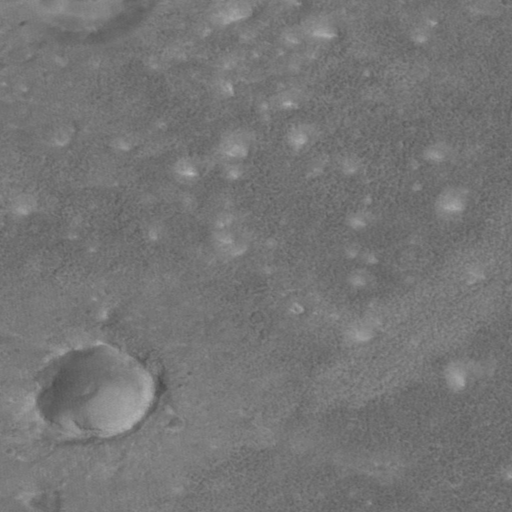
Classes present: Background, Cone